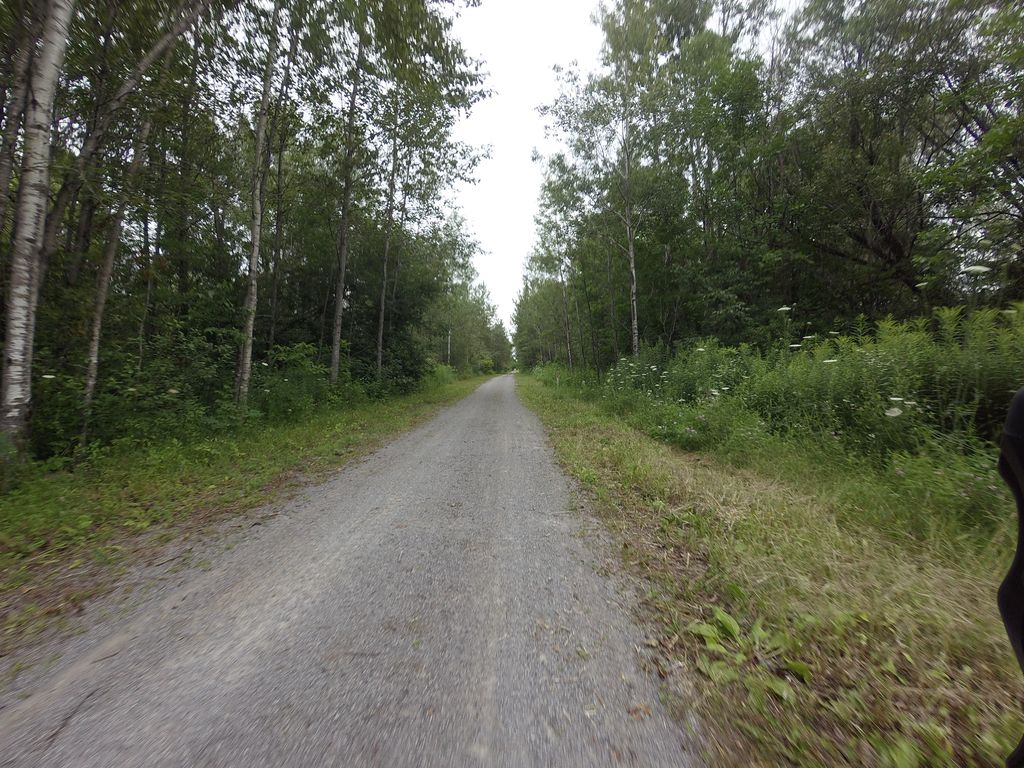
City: ottawa-gatineau